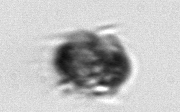
Label: Mesodinium